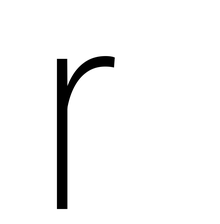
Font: Roboto_Condensed_ExtraLight